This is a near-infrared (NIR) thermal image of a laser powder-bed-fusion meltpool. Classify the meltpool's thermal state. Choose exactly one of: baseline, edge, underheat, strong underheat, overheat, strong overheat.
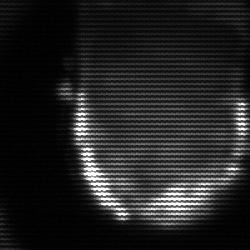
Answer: baseline